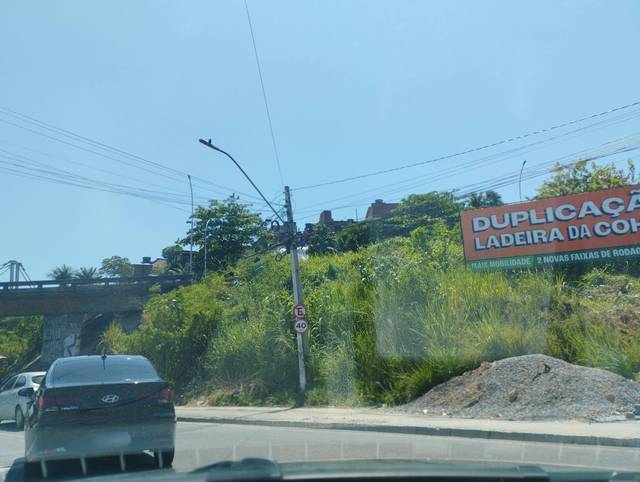
Region: Brazil
Coordinates: -8.12, -34.943